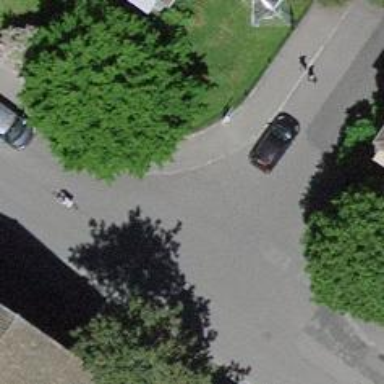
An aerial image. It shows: Residential road with separate asphalt sidewalk.